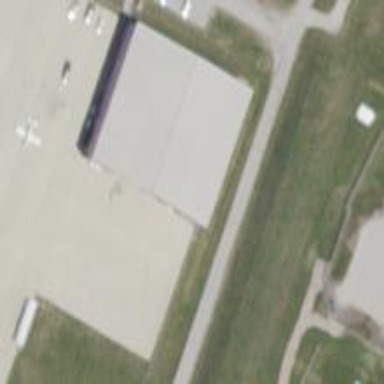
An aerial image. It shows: Building that is hangar at the airport.